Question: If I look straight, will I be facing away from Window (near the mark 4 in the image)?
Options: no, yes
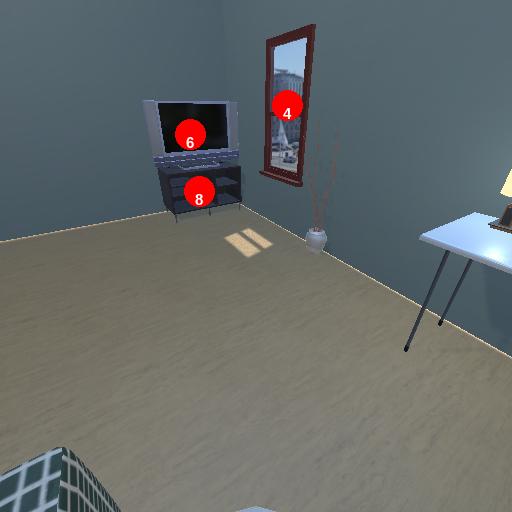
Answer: no